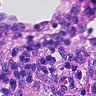
Metastatic tissue present: no